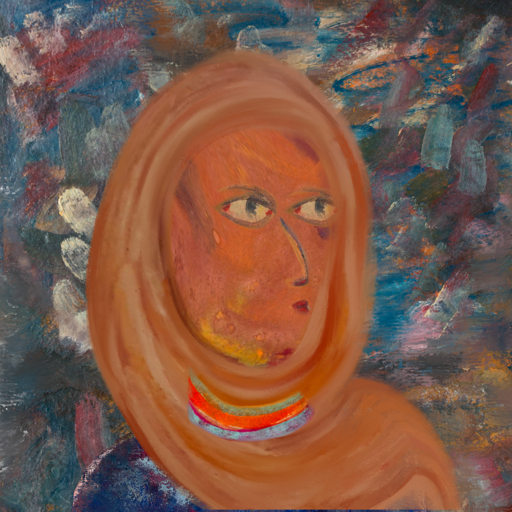
Background: Boggyland, Head And Neck Side: Mother_And_Son_Son, Face Side: GypsyMother, Bust: Irani, Hair Side: Blank, Head Accessory: Pious_Lady_Scarf, Second Necklace: Blank, Necklace: Sisters, Baby: Blank